Brain MRI, t2w sequence, axial 2D slice.
Patient: age 44, sex M, weight 78 kg, height 1.76 m
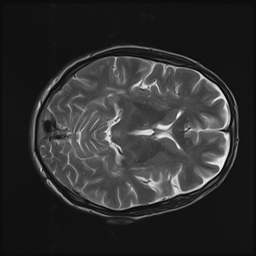